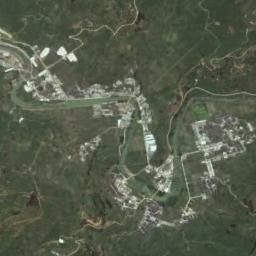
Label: river